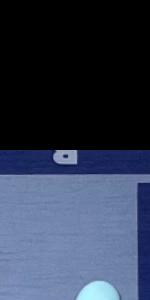
Label: Empty